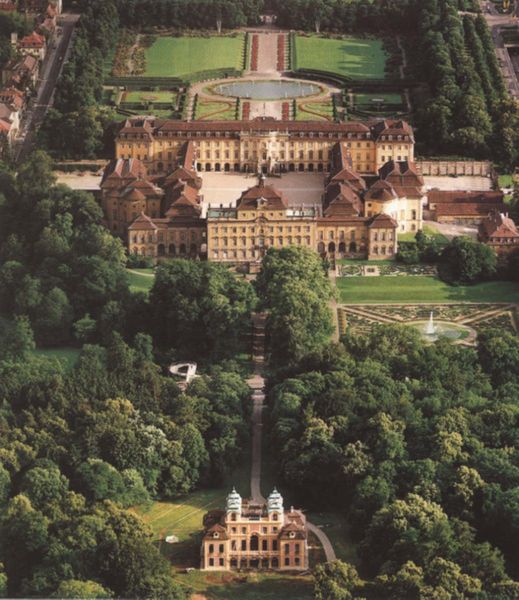
Titel: Schloss Ludwigsburg
Künstler: Philipp Josef Jenisch
Standort: Ludwigsburg, Schloss (EU - D - BW)
Schlagwörter: baum, wasser, bäume, grün, see, stadt, teich, braun, fenster, straße, dach, gebäude, haus, park, schloss, weg, barock, häuser, natur, adel, wald, brunnen, garten, sommer, dorf, allee, hof, platz, symmetrie, foto, fotografie, luftaufnahme, photographie, bayern, photo, anwesen, siedlung, gärten, schlosspark, schlossplatz, schlossgarten, tprme, vierflügelbau, photographioe, lustschlos